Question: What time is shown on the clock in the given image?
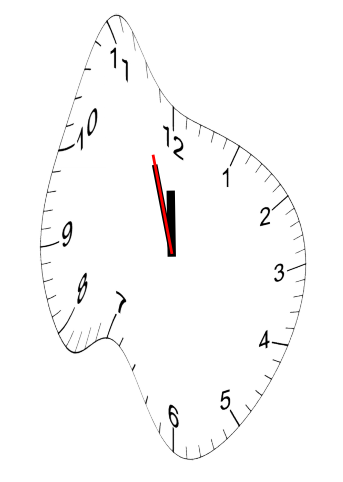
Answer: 11:56:57